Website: crate-barrel
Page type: payment
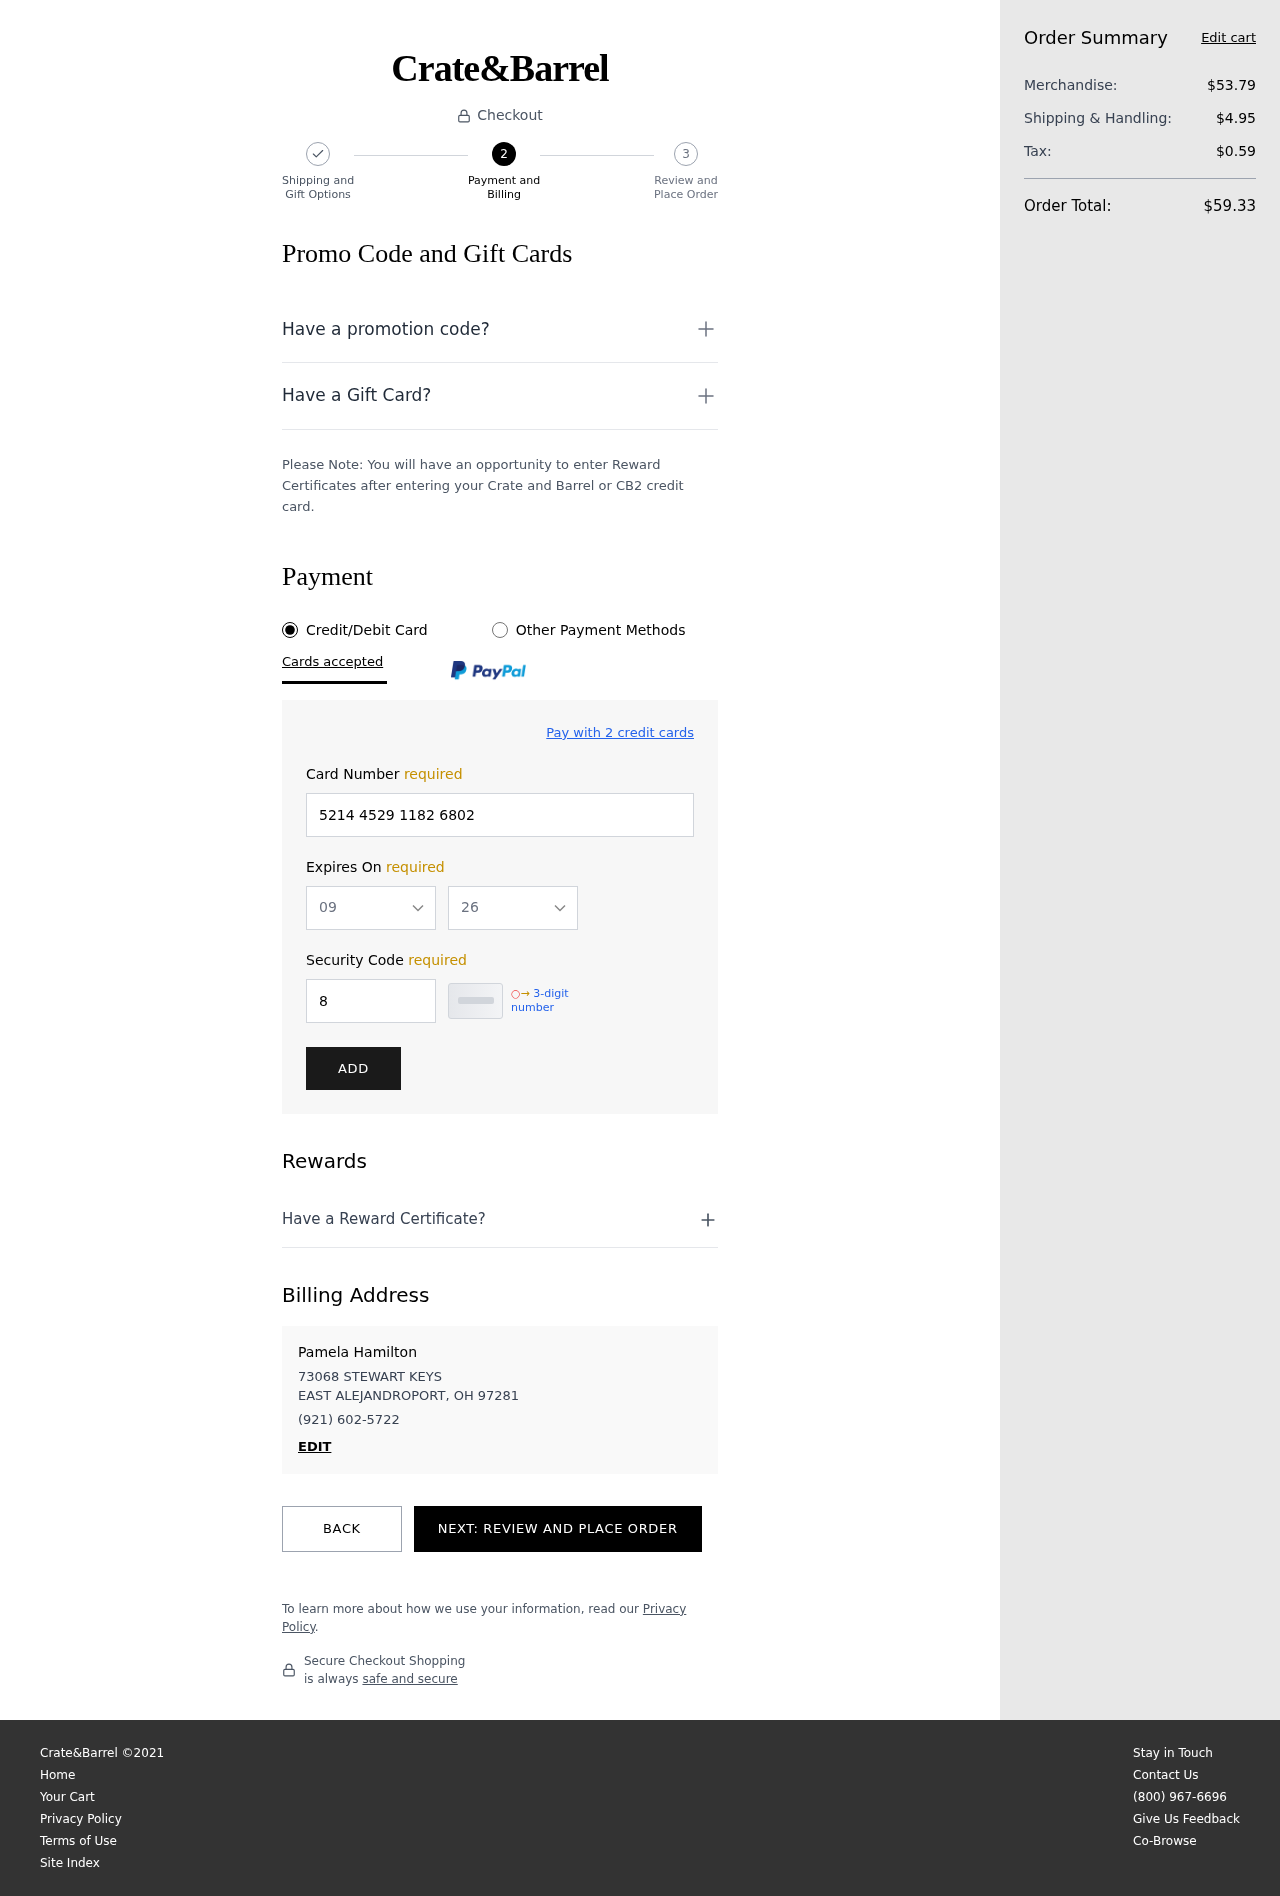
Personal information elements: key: PII_CARD_EXPIRY_MONTH
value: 09
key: PII_CARD_EXPIRY_YEAR
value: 26
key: PII_CITY_STATE_ZIP
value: EAST ALEJANDROPORT, OH 97281
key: PII_FULLNAME
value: Pamela Hamilton
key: PII_PHONE
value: (921) 602-5722
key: PII_STREET
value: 73068 STEWART KEYS
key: PII_CARD_NUMBER
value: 5214 4529 1182 6802
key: PII_CARD_CVV
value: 840
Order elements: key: ORDER_SUBTOTAL
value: $53.79
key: ORDER_SHIPPING_COST
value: $4.95
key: ORDER_TAX
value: $0.59
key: ORDER_TOTAL
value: $59.33